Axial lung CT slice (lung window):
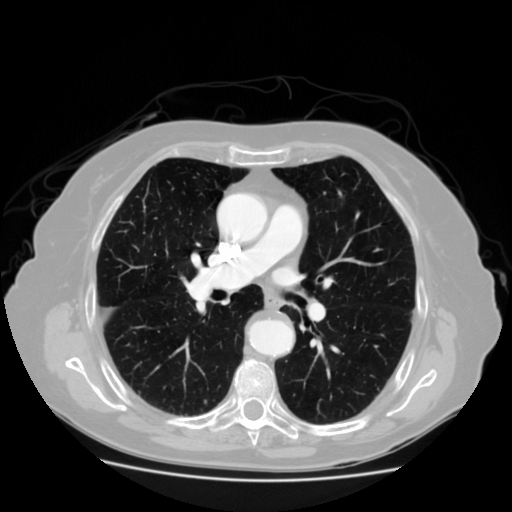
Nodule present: no